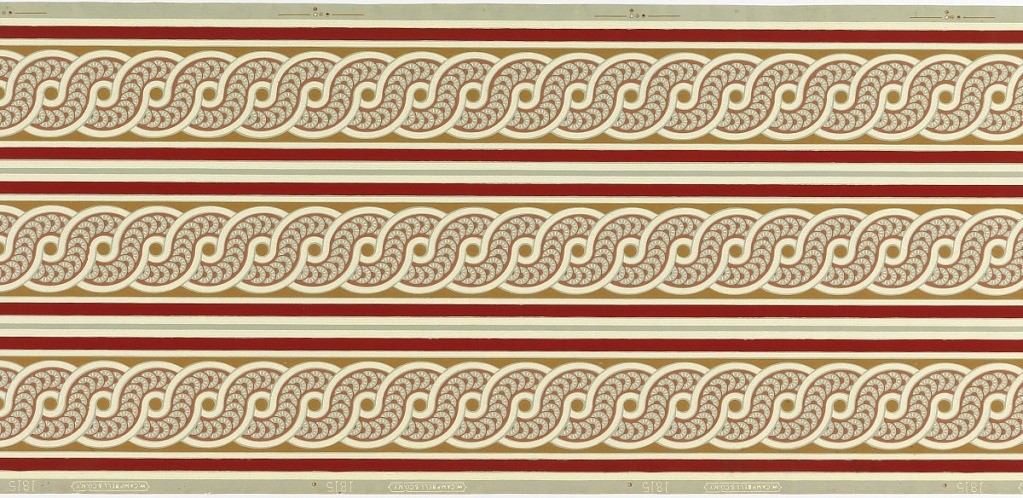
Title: Border
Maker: Campbell & Co.
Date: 1875–1906
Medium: Block-printed
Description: Printed three across, guilloche pattern printed in ocher and tan with maroon band along either edge.